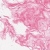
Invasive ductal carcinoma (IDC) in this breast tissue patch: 0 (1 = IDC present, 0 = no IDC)